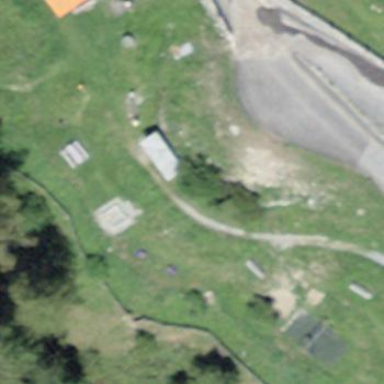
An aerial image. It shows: Playground area for leisure land.